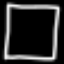
Label: square